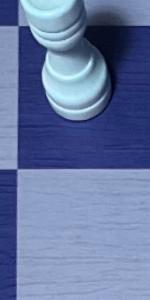
Label: Empty